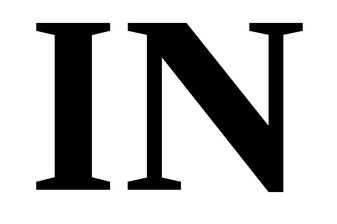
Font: LibreCaslonText_Bold